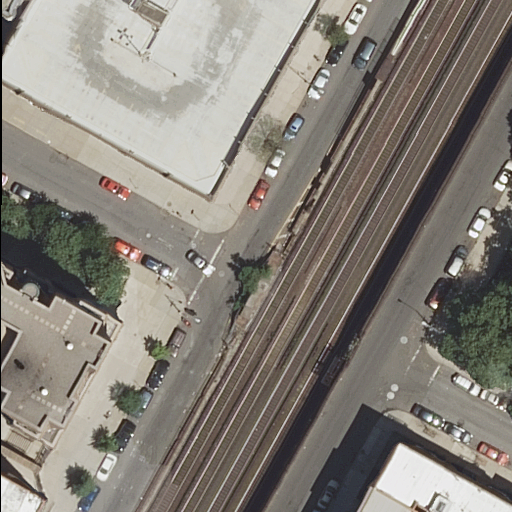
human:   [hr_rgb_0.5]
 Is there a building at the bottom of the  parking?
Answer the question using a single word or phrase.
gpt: yes

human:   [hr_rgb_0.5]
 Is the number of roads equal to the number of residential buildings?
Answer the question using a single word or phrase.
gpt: no

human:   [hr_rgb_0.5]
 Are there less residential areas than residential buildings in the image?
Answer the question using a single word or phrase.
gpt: yes

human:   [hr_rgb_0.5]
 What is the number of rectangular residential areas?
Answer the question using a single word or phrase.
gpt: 1

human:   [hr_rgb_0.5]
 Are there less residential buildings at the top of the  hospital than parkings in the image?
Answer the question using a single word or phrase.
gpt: yes

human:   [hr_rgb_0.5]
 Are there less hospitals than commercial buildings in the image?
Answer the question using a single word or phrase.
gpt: no

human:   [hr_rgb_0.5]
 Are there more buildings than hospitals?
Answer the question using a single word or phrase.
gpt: yes

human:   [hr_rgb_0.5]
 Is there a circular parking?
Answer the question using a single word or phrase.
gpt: no

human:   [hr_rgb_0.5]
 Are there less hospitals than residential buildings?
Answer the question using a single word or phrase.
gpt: yes

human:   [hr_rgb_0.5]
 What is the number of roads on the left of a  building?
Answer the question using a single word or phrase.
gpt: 11

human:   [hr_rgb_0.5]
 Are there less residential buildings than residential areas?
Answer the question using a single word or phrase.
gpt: no

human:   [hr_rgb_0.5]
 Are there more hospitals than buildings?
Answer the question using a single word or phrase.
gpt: no

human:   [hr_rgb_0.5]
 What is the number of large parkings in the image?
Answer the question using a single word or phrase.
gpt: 1

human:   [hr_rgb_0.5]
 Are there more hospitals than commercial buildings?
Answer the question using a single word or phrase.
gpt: yes

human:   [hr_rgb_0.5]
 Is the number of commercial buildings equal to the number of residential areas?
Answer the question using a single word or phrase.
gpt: no

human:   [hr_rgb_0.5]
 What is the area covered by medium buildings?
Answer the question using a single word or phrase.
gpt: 195m2

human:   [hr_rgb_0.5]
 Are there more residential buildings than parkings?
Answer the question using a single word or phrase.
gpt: yes

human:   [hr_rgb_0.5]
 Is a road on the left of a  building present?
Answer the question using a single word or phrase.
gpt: yes

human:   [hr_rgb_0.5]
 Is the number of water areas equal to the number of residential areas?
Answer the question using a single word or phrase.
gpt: no

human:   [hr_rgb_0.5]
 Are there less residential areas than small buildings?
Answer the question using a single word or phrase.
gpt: yes

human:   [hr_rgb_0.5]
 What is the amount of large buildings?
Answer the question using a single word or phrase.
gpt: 3

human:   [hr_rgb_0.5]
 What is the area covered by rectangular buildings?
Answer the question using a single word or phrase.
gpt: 132m2

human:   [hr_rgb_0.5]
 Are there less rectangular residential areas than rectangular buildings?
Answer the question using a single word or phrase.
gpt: yes

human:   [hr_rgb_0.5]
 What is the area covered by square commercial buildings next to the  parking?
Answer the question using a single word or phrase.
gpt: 0m2

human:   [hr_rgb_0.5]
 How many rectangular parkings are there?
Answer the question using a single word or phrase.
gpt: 0

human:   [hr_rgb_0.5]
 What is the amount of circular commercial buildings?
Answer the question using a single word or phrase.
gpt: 0

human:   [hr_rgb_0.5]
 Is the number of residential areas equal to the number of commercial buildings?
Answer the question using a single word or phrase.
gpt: no

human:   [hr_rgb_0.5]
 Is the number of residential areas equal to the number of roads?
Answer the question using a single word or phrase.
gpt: no

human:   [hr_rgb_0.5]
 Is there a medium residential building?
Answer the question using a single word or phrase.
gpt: yes

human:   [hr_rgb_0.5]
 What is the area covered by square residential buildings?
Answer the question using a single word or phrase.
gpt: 0m2

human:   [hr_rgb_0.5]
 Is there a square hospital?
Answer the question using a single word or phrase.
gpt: no

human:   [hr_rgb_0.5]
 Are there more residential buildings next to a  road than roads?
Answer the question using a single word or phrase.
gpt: no

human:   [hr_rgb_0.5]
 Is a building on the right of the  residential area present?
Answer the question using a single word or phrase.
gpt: no

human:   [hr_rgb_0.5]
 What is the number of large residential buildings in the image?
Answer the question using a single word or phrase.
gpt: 3

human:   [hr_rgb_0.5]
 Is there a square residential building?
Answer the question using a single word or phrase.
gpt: no

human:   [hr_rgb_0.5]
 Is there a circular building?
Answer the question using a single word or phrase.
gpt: no